Question: I'm developing an ios app that's very basic and uses objective almost all of the time. However my app needs to deal with big integer numbers (eg: 2^200) and add and multiply them. To achieve that I need to include a c++ library called bigint that allows these operations on huge integers. The problem I have is that when I include the bigint project I get many errors and I thought that this could be because it's c++ and can't mix with objective c. I'm new to this idea and was wondering if there are any steps i need to take to correctly add a c++ library to an objective c project. By the way I'm not using opengl or anything complicated just simple ui and some quartz stuff.
Update:
I did everything you guys said, I changed all the extensions to .mm and added the bigint library. My project ran perfectly without errors before doing these things. I get an error when i do this and I get an error even if I don't even add the library. just changing the file extensions to .mm gives me the following error.

This just doesnt make sense since everything ran fine before and I don't have any duplicates in my program. I have no idea why just changing the extensions to .mm could cause this error. Any ideas guys?
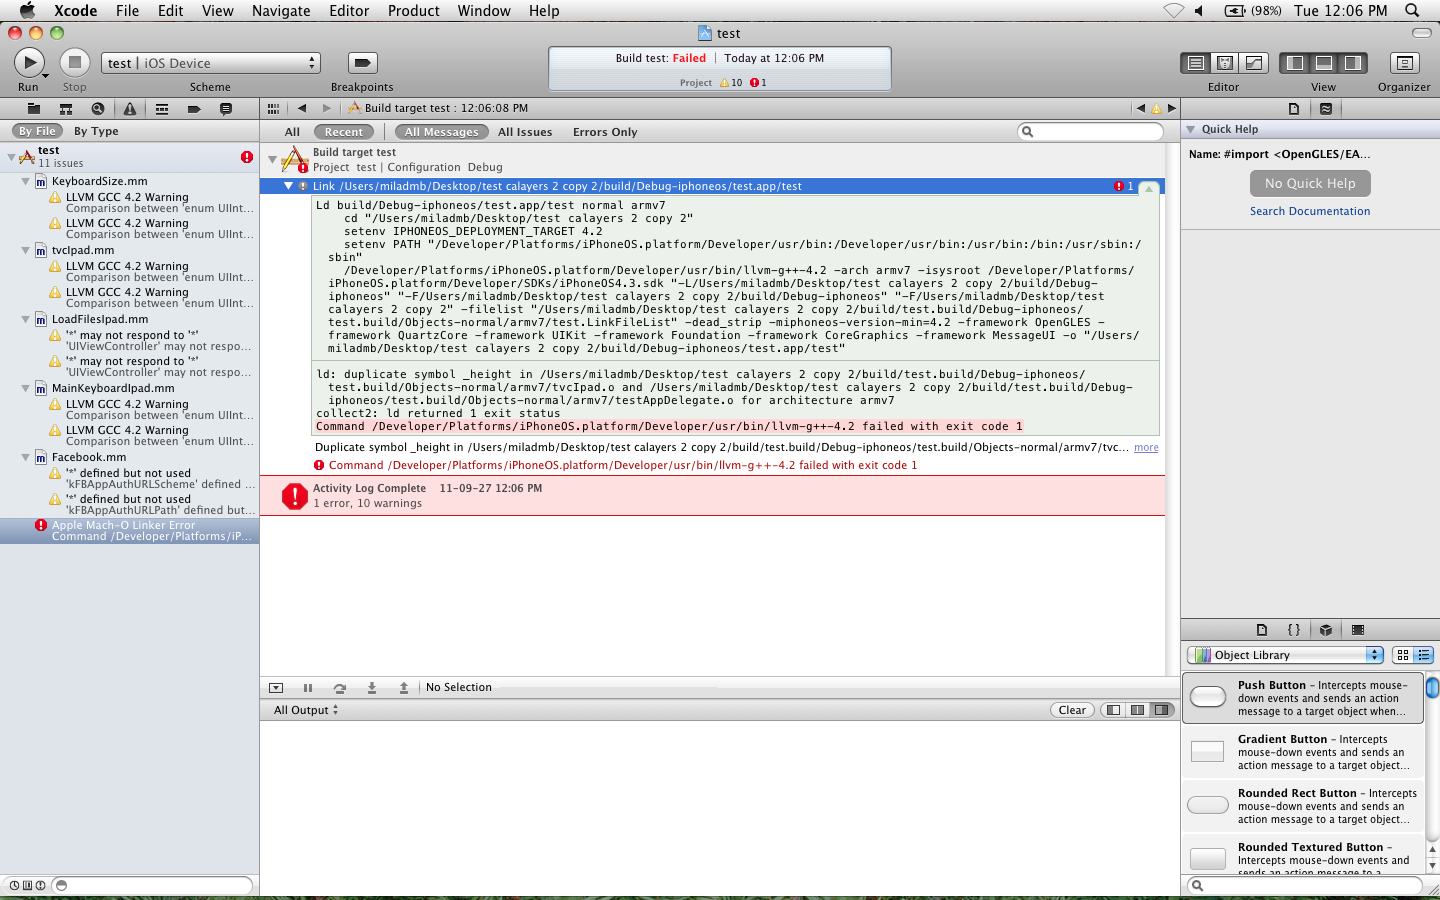
Answer: You can mix in C++ files, but use a .cpp suffix for them (and .hpp for their corresponding header files). If you want to mix C++ and Obj-C in the same file, you can do that, but give it a .mm suffix.